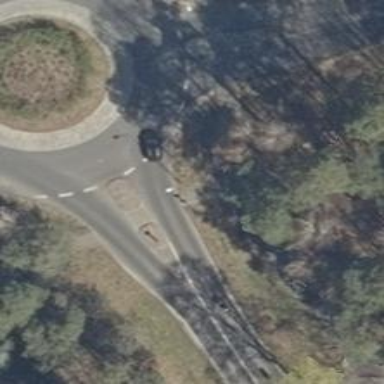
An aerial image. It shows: Road with "give way" sign.